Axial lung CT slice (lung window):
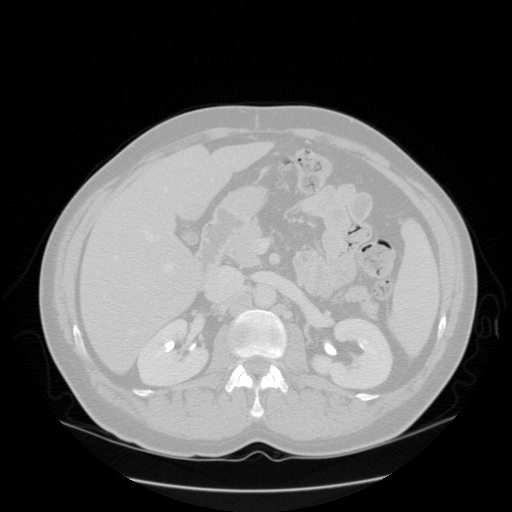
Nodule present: no